Interaction volume radius: 5 \u00c5
Interaction volume height: 10 \u00c5
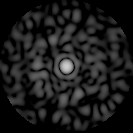
Disorder parameter: 0.8295